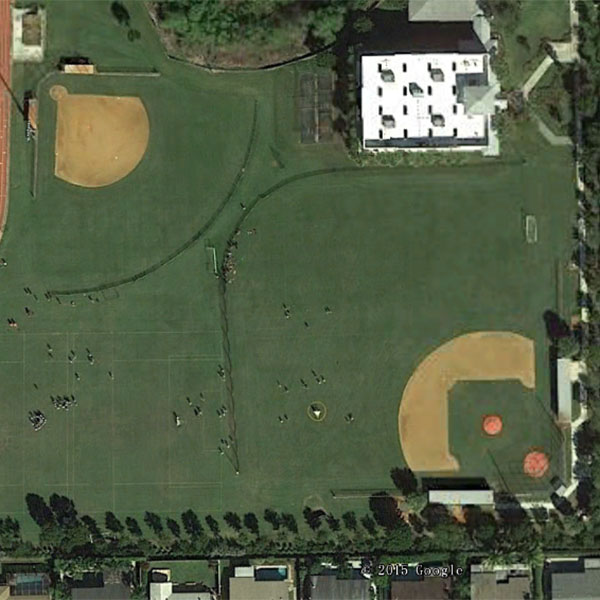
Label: BaseballField